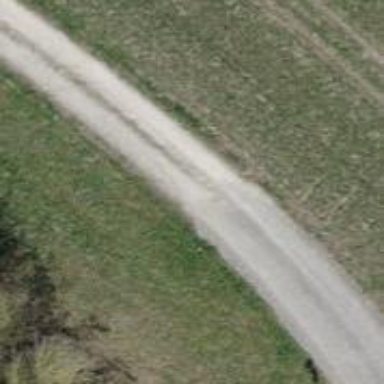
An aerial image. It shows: Gravel track.